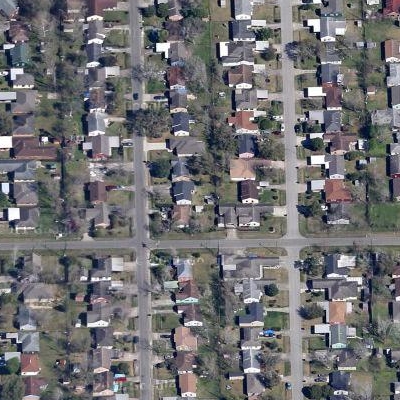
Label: fResident